Question: My Router defines the following:
'''
this.resource('uoms', { path: '/uoms' }, function() {
this.route('new');
});
'''
And the 'uoms' route is defined as:
'''
App.UomsRoute = Ember.Route.extend({
model: function() {
return this.store.find('uom');
},
actions: {
save: function() {
this.modelFor('uoms').save().then(function() {
console.log("saved UOMs");
});
}
}
});
'''
But for some reason when I try and save it I am getting:
> Uncaught TypeError: Object [object Object] has no method 'save'
Can someone help me identify what I'm doing wrong?
---- UPDATE ----
I also tried the following from the controller but with the same results:
'''
App.UomsController = Ember.ArrayController.extend({
actions: {
save: function() {
this.get('model').save().then(function() {
console.log("saved UOMs");
});
}
}
});
'''
---- UPDATE 2 ----
Looking at the object returned by the 'this.get('model')' call we get the following:

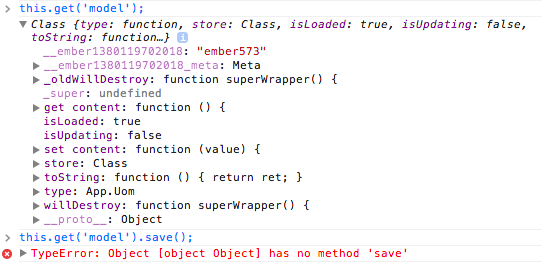
Answer: The problem I was running into was that I was trying to call 'save()' on an array of records rather than a singular record. This problem was created because I was operating on a singular record but doing this within an 'ArrayController'. I don't think there's anything wrong with this although it could be argued that I should have created a sub-route called "edit" and then presumably my code logic would have worked.
That said, if you want to do as I did (aka, save a singular record within an ArrayController) then this code will work:
'''
save: function(id) {
var promise = this.store.find('uom',id).then(function(uom){
console.log(uom);
uom.save();
});
}
'''
And then in the template put something like this:
'''
<span class="glyphicon glyphicon-floppy-disk" {{action "save" id}}></span>
'''
This works but is not the best answer. Instead you can specify in the 'ArrayController' an 'ObjectController' with the 'itemController' property. Below is an example of both a 'save()' and 'deleteRecord()' handler using this strategy:
'''
App.PluralController = Ember.ArrayController.extend({
itemController: 'singular'
});
App.SingularController = Ember.ObjectController.extend({
actions: {
save: function() {
this.get('model').save();
},
deleteRecord: function() {
this.get('model').deleteRecord();
this.get('model').save();
}
}
});
'''
Then you'll want to do something like the following for your handlebars template:
'''
<span class="glyphicon glyphicon-floppy-disk" {{action "save" this}}></span>
<span class="glyphicon glyphicon-remove-circle" {{action "deleteRecord" this}}></span>
'''